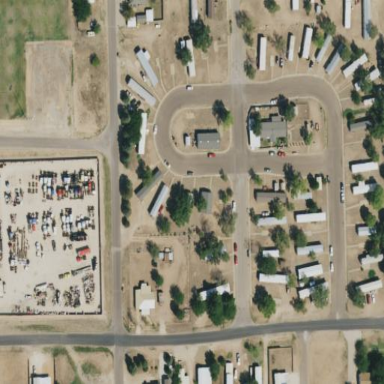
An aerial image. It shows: Residential area with mobile home park. The surroundings are grassy.